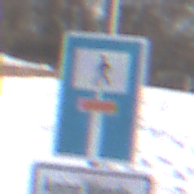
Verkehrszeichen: SackgasseFussgaengerDurchlaessig
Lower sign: HinweisGeaenderteVorfahrtVerkehrsfuehrungVerkehrsregelung3
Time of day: MorningAfternoon
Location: Outdoor (Nature)
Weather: PartlyCloudy
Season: Winter
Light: Natural